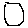
Label: hexagon